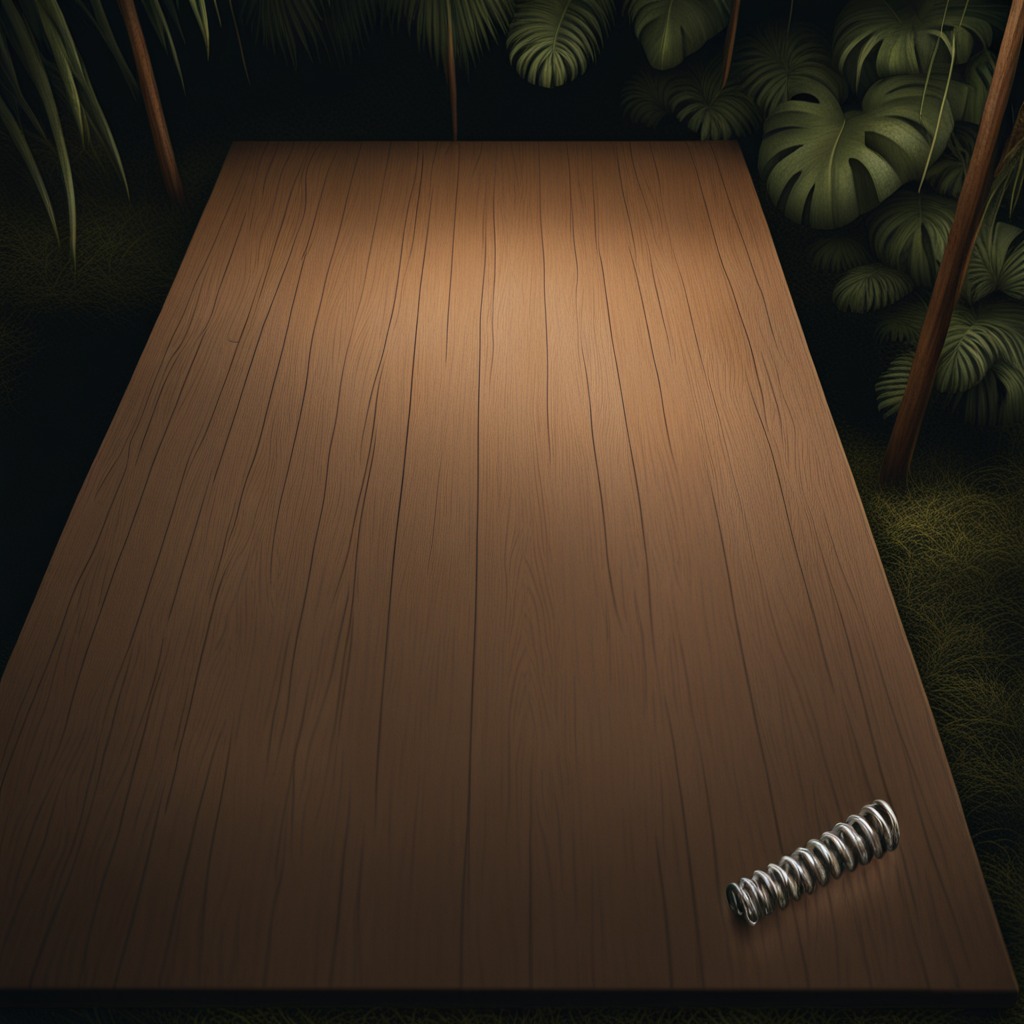
A coiled metal spring is lying on the wooden table inside a jungle field workshop tent at night.